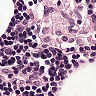
Metastatic tissue present: no